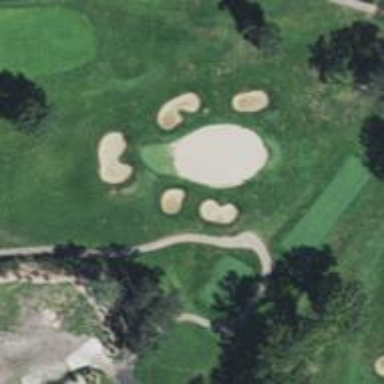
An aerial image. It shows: Well-maintained golf cart path.